Question: When I add a border to 'fieldset' element and then drag the 'legend' down to work as a heading of sorts, the gap in the 'fieldset' remains.
Is there a way to have the entire border, without adding a wrapper 'div' and setting the border on that?
### Example

### CSS
'''
fieldset legend {
position: relative;
bottom: -40px;
background: transparent;
}
'''
<URL>.
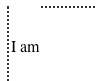
Answer: Tested in IE7/IE8 and recent versions of Firefox, Chrome, Safari, Opera.
It looks the same in all of them, with the exception that IE7 is adding a little space on the left.
I had to add an innocent little wrapper 'span'.
<URL>
'''
<form>
<fieldset>
<legend><span>I am</span></legend>
<div style="margin-top:80px">dsfsdf</div>
</fieldset>
</form>
'''
'''
fieldset {
border: 2px dotted #333;
height: 340px;
position: relative
}
fieldset legend {
position: absolute;
top: 0;
left: 0
}
legend span {
position: absolute;
left: 0;
bottom: -60px;
white-space: nowrap /* or define width */
}
'''